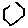
Label: hexagon